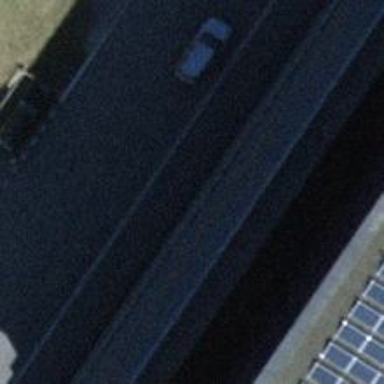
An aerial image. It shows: View of roof of building.